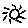
Label: sun